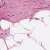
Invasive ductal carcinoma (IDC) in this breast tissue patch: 0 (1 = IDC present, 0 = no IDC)